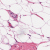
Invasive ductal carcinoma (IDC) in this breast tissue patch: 0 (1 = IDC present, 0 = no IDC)